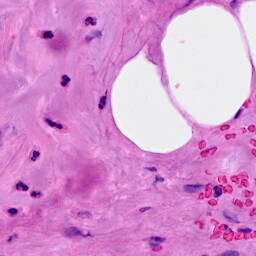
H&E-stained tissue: Breast